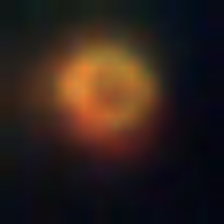
Taxon: NanoPlankton
Group: Other